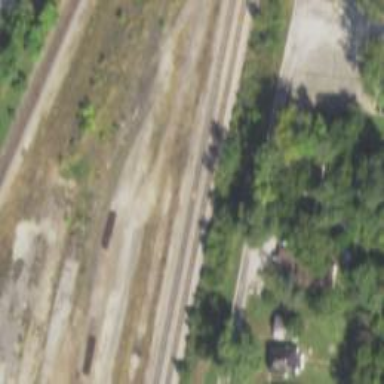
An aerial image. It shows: Abandoned railway yard is depicted.